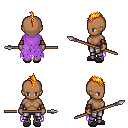
a pixel art fantasy rpg character, female body template, human, dark skin, maroon tattered cape, metal pants, light blonde mohawk hairstyle, leather bracers, gray slippers, spear, four views (front, back, left, right), 2x2 character sprite sheet, small pixel art, hard edges, no anti-aliasing